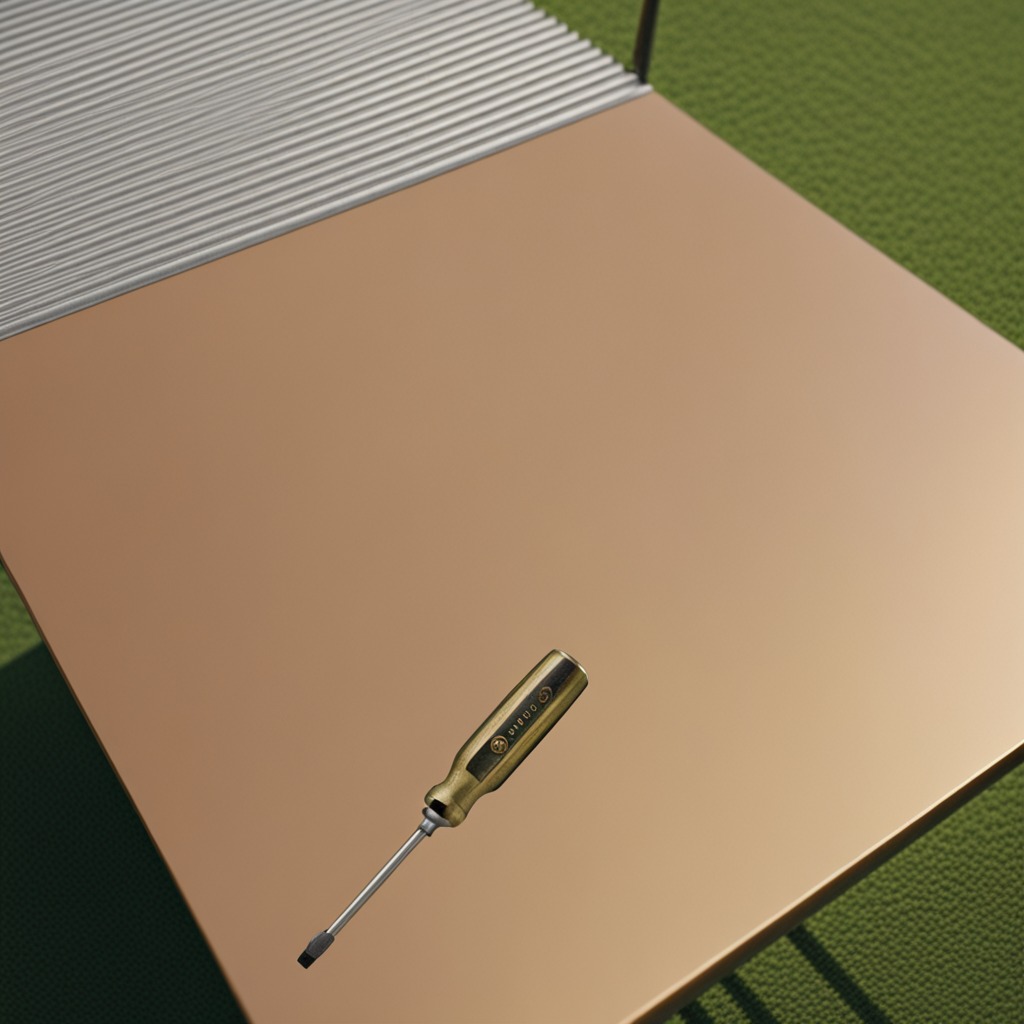
A screwdriver is lying on the textured surface of the clean utility table.